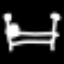
Label: bed